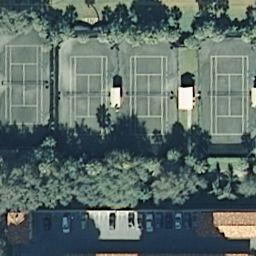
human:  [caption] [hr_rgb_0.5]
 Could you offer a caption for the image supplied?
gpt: Some tennis courts on the green ground arranged neatly with some plants surrounded .

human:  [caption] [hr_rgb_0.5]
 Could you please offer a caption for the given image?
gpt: Some tennis courts on the green ground are surrounded by some trees .

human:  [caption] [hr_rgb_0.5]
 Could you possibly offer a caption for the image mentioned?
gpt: There are some tennis courts arranged neatly and surrounded by some trees .

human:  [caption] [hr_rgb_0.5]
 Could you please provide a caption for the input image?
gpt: There are some tennis courts surrounded by some trees .

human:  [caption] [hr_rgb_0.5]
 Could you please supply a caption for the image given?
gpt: There are some tennis courts on the green ground arranged neatly and surrounded by some trees .